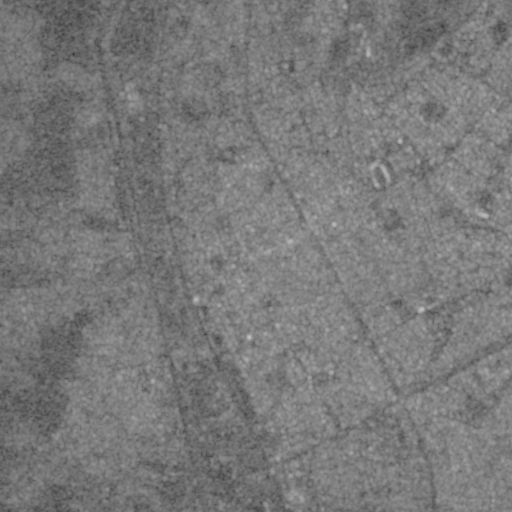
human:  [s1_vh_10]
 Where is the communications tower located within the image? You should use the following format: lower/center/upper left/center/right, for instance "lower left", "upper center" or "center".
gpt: The communications tower is located in the upper center of the image.
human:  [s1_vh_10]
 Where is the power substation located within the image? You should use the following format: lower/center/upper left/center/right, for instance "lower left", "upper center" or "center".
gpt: The power substation is located in the upper left of the image.
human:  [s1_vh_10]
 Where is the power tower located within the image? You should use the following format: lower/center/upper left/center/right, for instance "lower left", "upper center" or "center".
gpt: The power tower is located in the upper left of the image.
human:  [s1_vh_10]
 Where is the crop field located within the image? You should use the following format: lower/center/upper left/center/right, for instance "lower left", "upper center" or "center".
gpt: There is no crop field in the image.

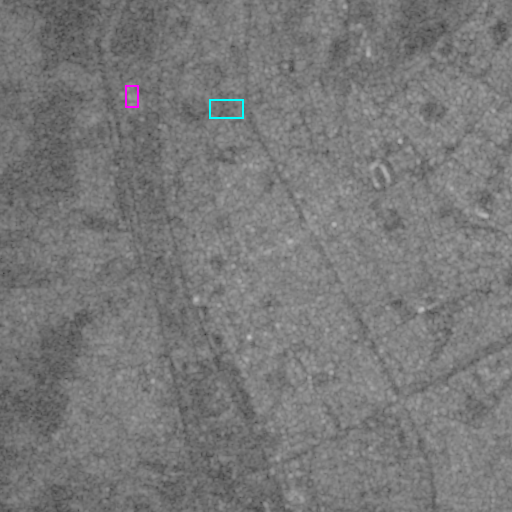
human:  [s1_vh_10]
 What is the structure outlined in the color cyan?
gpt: The structure outlined in cyan is a park.
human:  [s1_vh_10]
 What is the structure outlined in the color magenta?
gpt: The structure outlined in magenta is a power substation.
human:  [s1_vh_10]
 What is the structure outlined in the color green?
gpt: There is no green outline.